Field crop: maize
Growth stage: 2
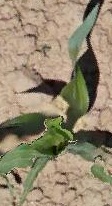
Species: maize